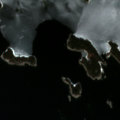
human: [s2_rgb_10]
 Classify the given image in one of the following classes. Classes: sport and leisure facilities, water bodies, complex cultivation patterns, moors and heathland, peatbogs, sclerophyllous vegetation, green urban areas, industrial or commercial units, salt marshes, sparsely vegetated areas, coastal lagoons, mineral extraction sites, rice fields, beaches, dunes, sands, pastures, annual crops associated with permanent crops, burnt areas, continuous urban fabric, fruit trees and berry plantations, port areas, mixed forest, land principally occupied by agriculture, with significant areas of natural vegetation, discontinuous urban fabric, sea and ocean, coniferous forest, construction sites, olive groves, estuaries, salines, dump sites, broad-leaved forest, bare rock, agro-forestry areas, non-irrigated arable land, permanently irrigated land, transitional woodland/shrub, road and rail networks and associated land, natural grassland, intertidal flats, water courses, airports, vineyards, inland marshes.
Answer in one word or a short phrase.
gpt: sea and ocean